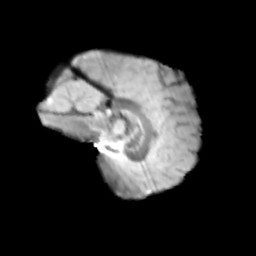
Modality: T2w
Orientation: sagittal
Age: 11
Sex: male
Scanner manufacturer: siemens
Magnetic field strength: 3 T
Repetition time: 3.8 s
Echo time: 0.07 s